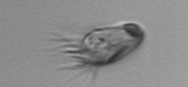
Label: Paratontonia_gracillima